Question: When do you normally use 'factor' to color/size encode variables in ggplot2 in R? Example:
'''
ggplot(mtcars) + geom_point(aes(x=mpg, y=drat, colour=gear))
'''
versus:
'''
ggplot(mtcars) + geom_point(aes(x=mpg, y=drat, colour=factor(gear)))
'''
Is the general rule to use 'factor' when the variable being used to determine the shape/size/colour is discrete, and not continuous? Or is there another use of 'factor' in this context? It seems like the first command can be made like the second with the right legend, even without 'factor'. thanks.
: I get this when I use the 'colour=gear':

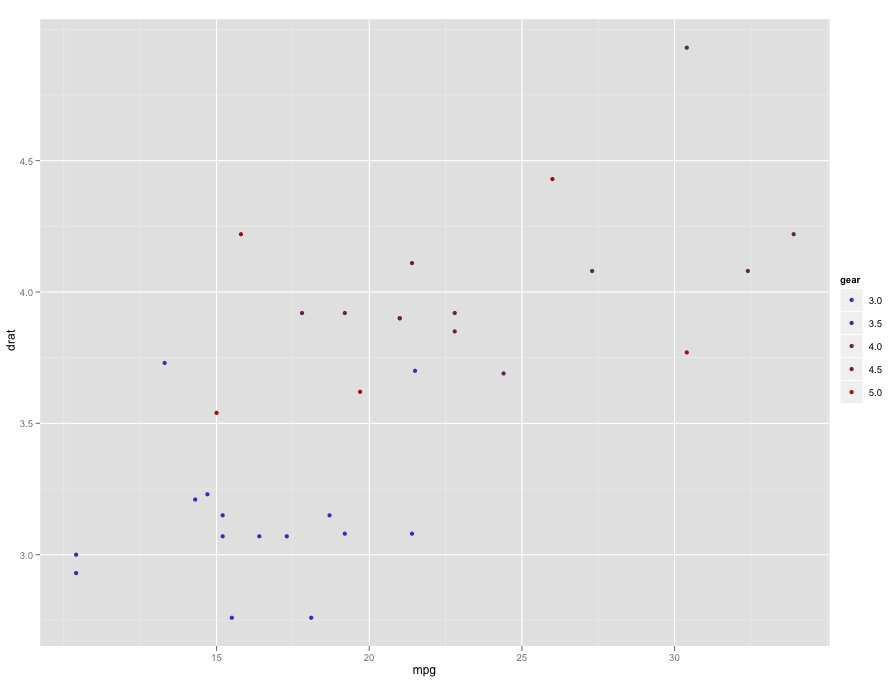
Answer: The issue isn't the legend, it's the choice of colors. When it is not a factor, the points are different shades of the same hue:
'''
ggplot(mtcars) + geom_point(aes(x=mpg, y=drat, colour=gear))
'''

This communicates a continuum of points, and it's thus not ideal for a set of separate possibilities. (Indeed, once you get to five or six possibilities the colors can be hard to distinguish from each other).
When 'gears' treated like a factor, the colors are chosen to be distinguishable:
'''
ggplot(mtcars) + geom_point(aes(x=mpg, y=drat, colour=factor(gear)))
'''

Note that if you're not getting a gradient plot when not using 'factor', you should try upgrading to a more recent version of 'ggplot2'.